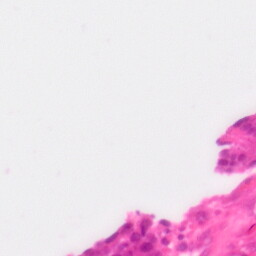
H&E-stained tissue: Colon